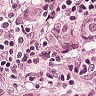
Metastatic tissue present: yes